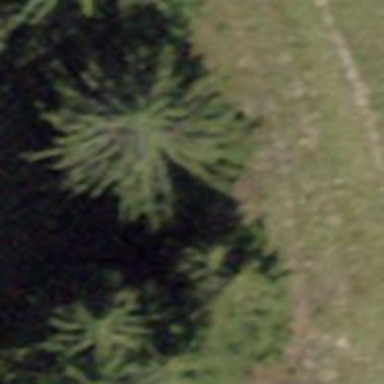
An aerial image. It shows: Row of trees in natural setting.